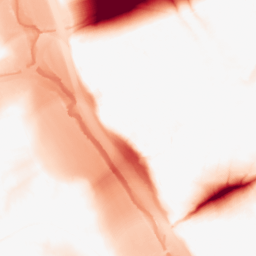
Category: morphological
Decomposition family: tophat
Decomposition parameters: size: 50
mode: black
Upsampling method: bicubic
Upsampling parameters: scale: 2
Upsampling scale: 2